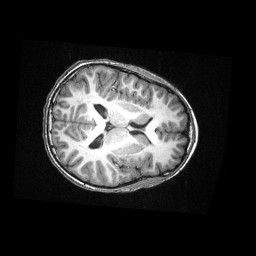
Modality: T1w
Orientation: axial
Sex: male